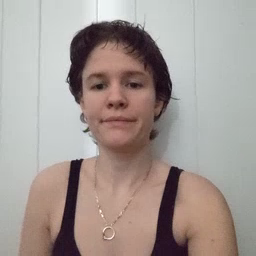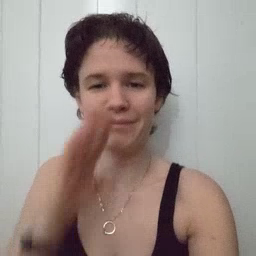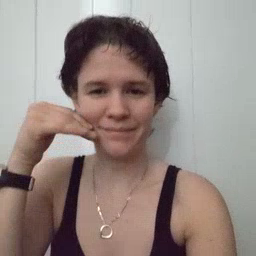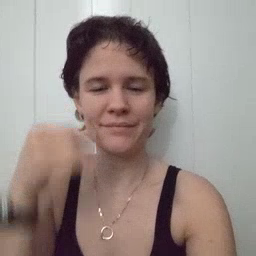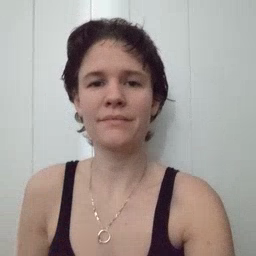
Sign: smile